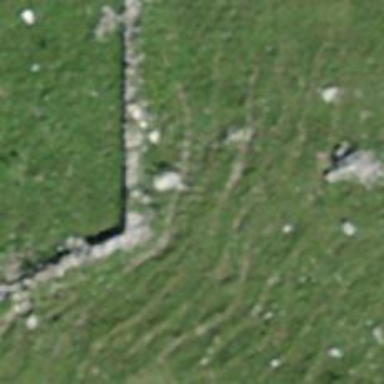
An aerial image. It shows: Wall made of dry stone.